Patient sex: M
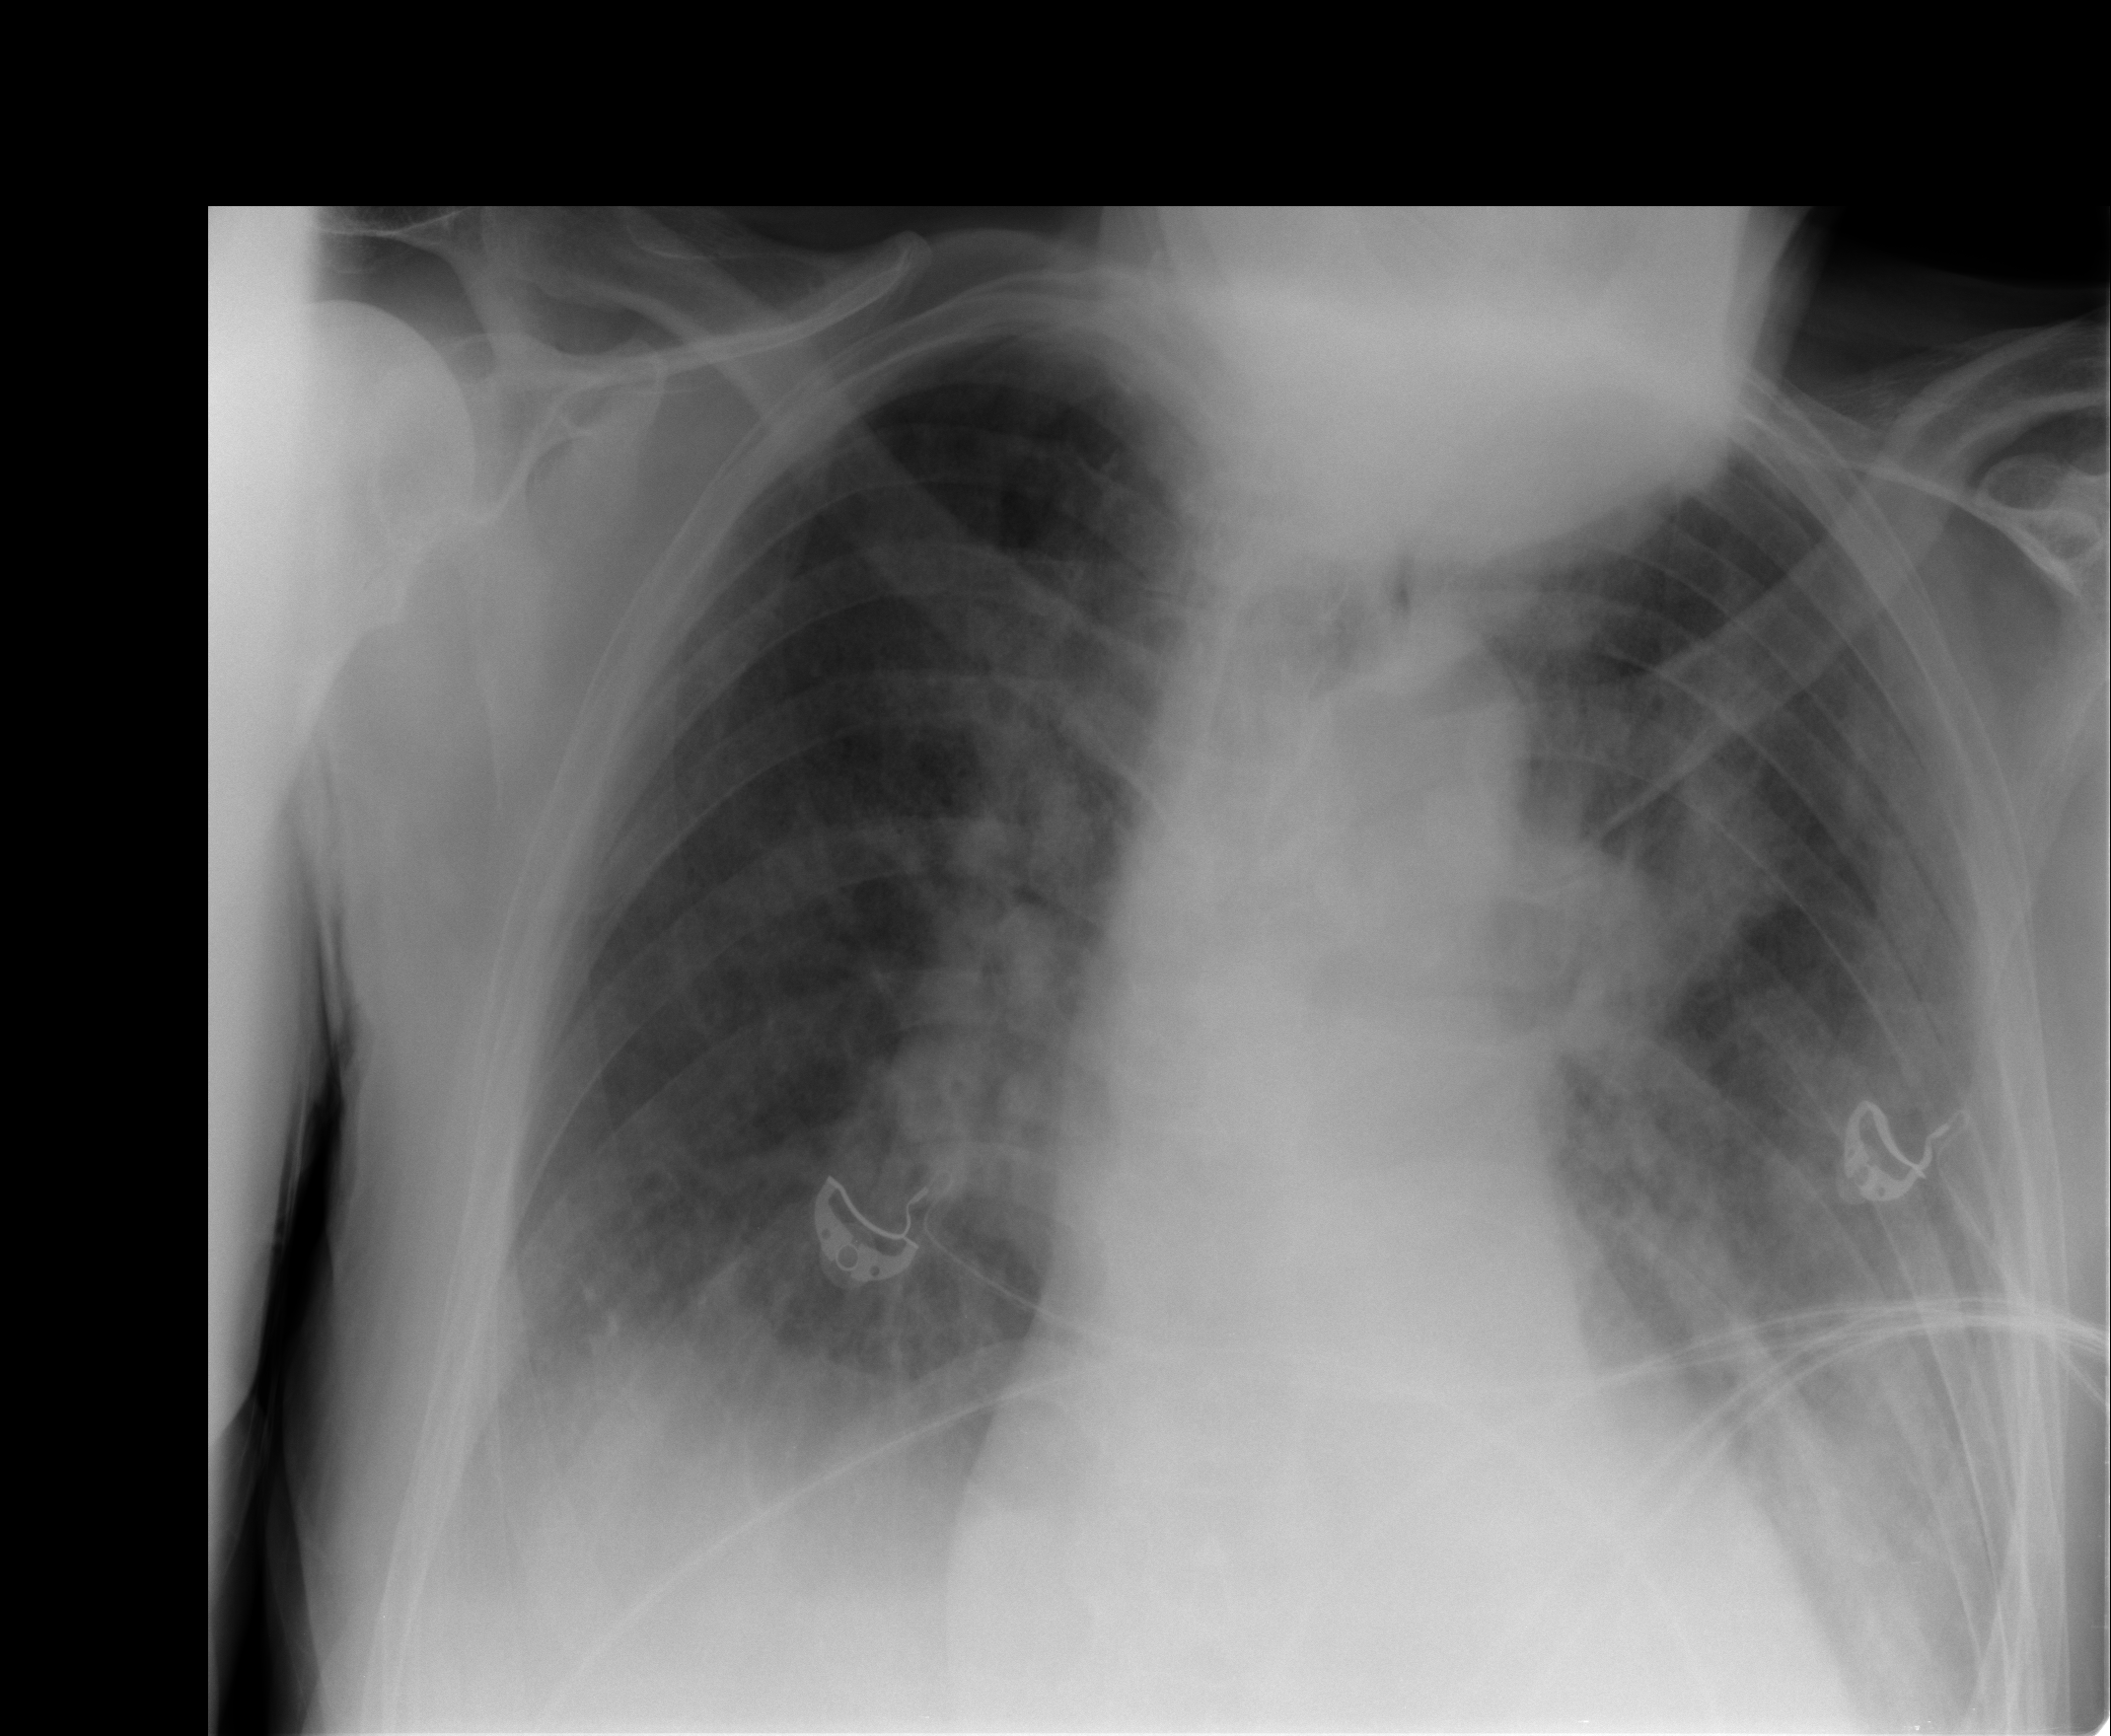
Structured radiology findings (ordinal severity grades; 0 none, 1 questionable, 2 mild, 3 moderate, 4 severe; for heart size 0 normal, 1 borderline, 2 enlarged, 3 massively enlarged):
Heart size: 1
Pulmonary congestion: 2
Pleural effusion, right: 2
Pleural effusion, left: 2
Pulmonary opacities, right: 2
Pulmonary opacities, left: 2
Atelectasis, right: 2
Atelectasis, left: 2